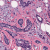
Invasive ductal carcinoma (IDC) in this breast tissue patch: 1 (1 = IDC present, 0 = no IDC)